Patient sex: M
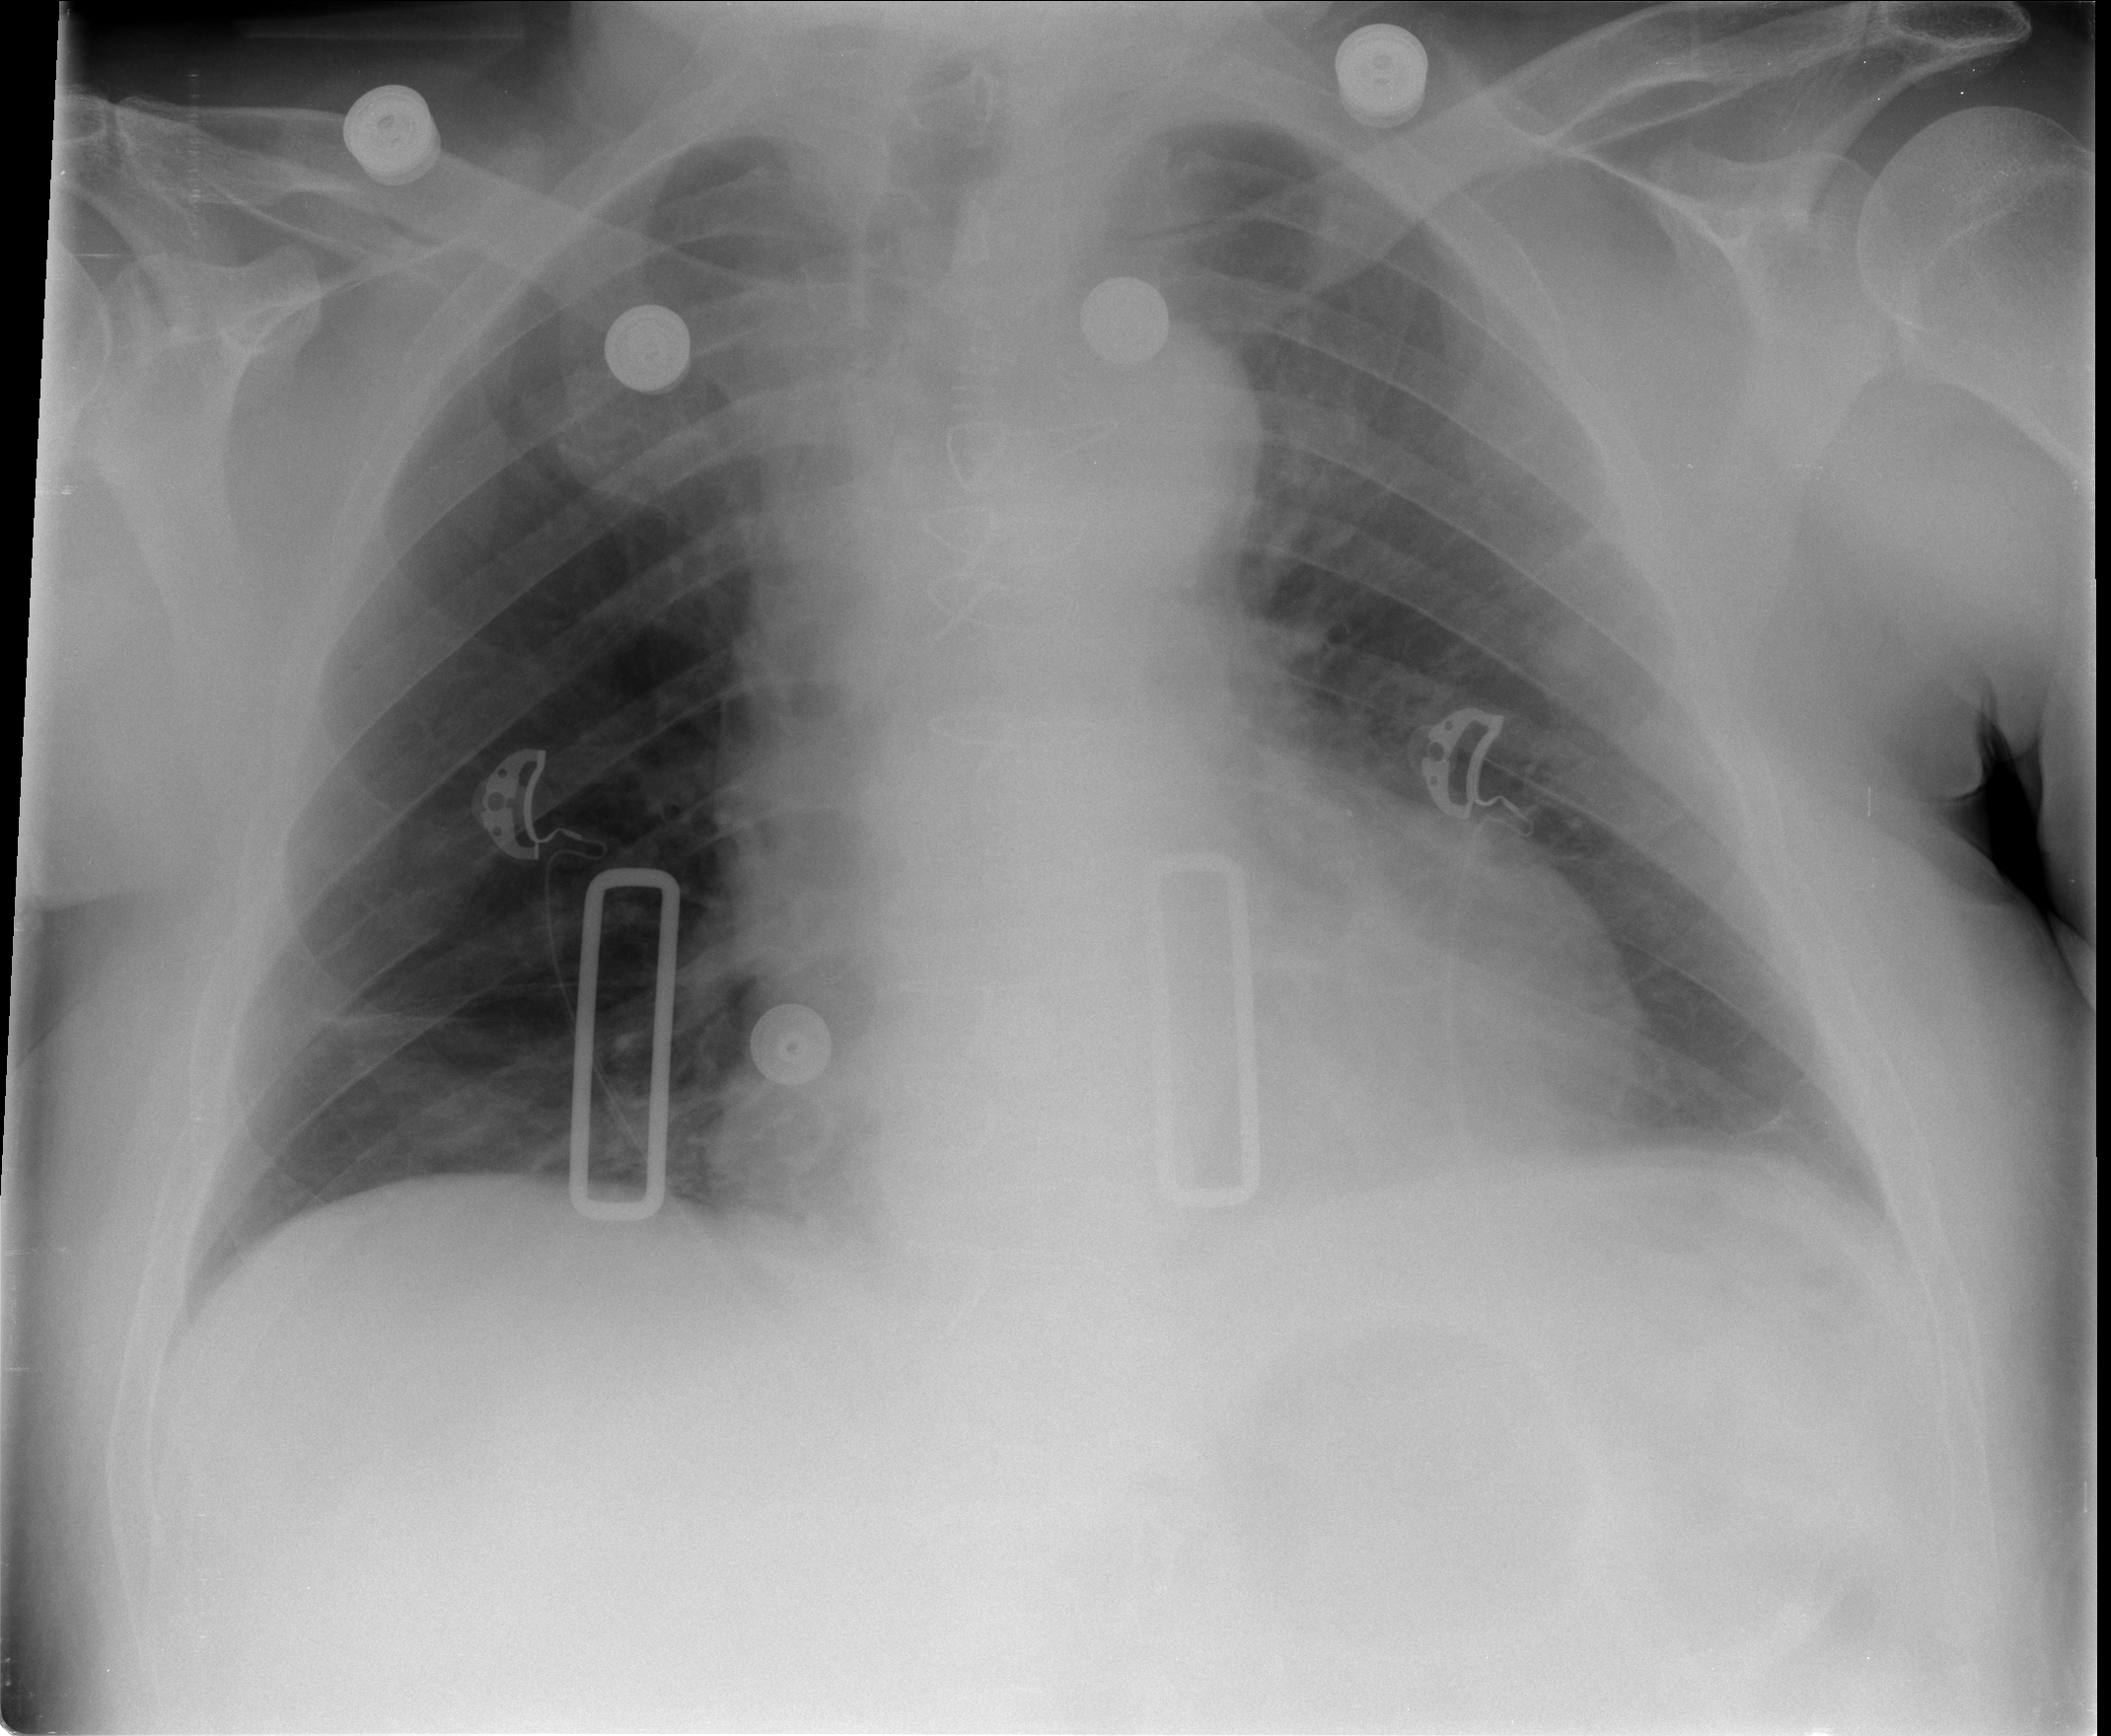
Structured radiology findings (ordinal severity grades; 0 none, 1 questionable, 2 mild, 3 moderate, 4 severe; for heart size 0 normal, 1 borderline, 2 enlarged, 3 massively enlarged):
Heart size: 2
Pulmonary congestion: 2
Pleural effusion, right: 0
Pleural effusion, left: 2
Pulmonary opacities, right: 2
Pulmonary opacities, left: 1
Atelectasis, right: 2
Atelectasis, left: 2